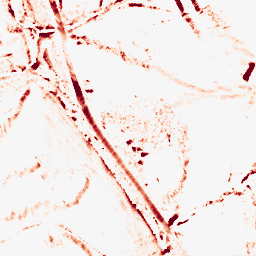
Category: morphological
Decomposition family: morphological_diamond
Decomposition parameters: operation: opening
radius: 5
Upsampling method: sinc_blackman
Upsampling parameters: scale: 4
kernel_size: 8
Upsampling scale: 4